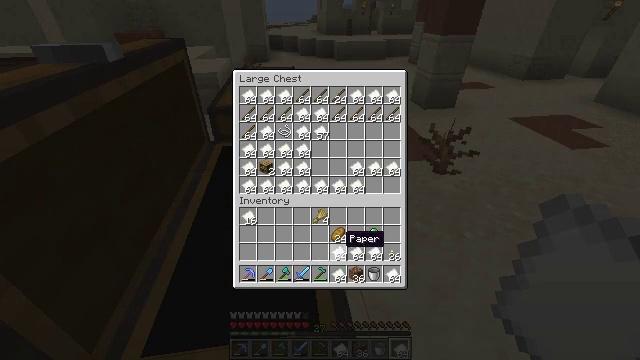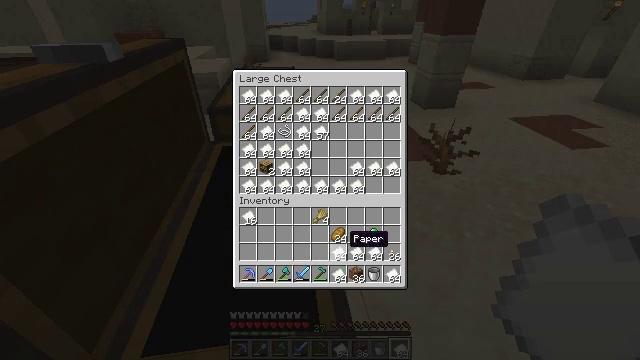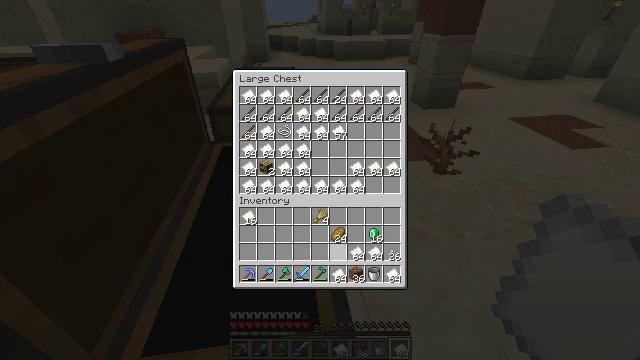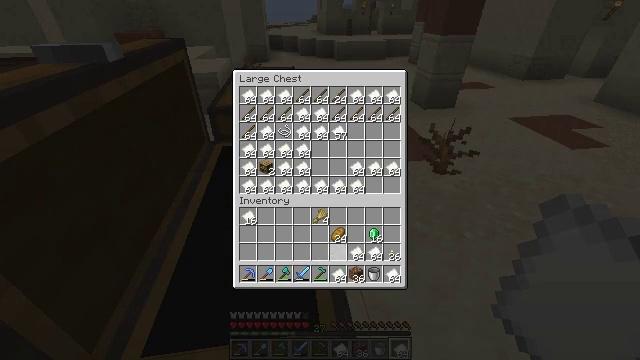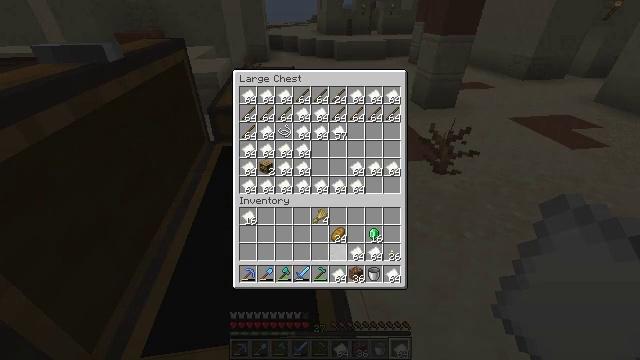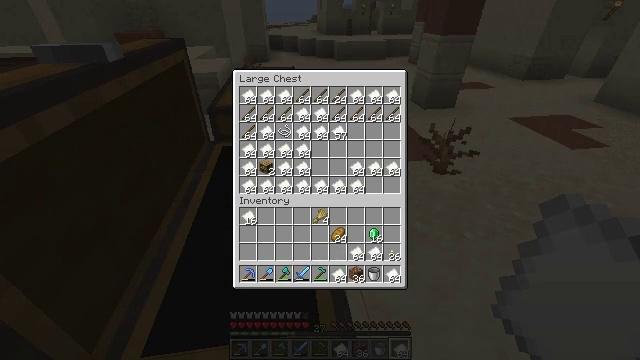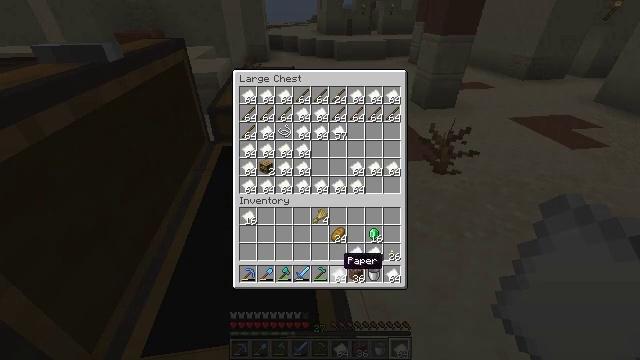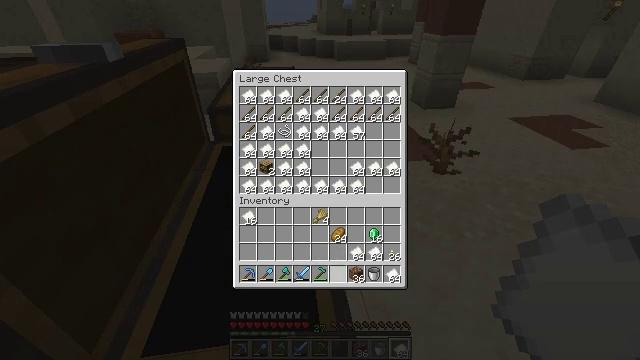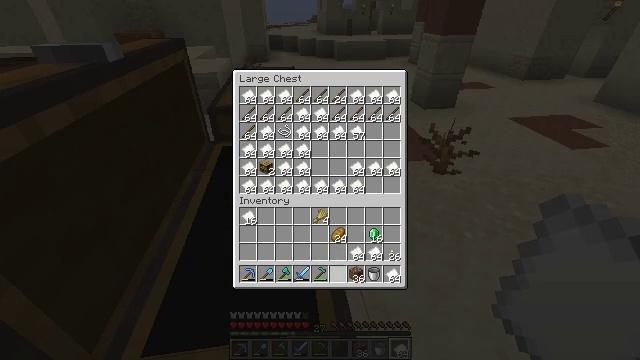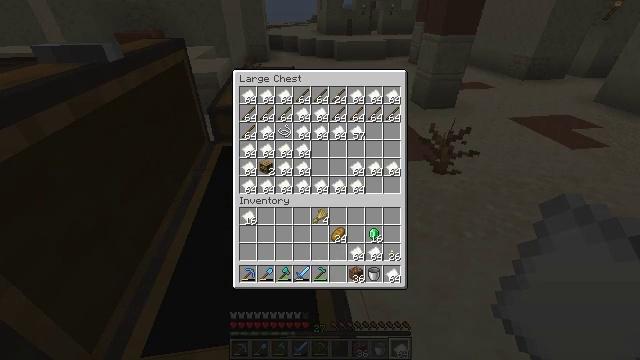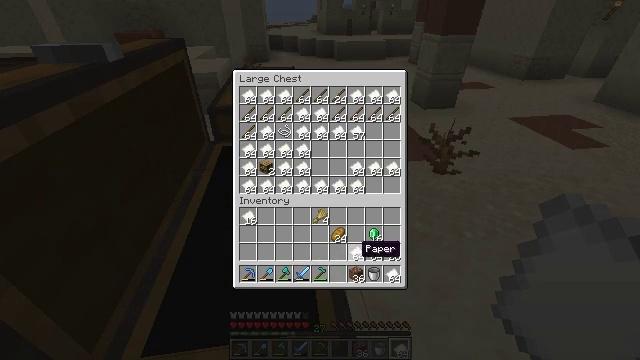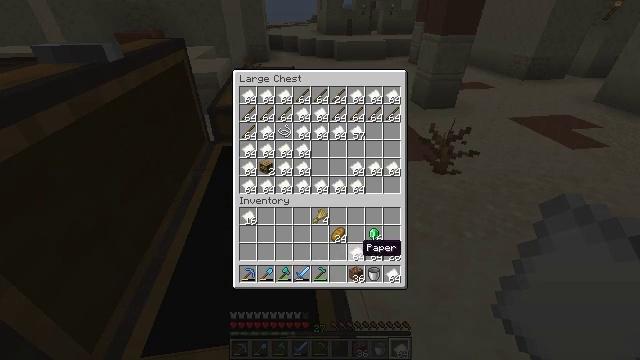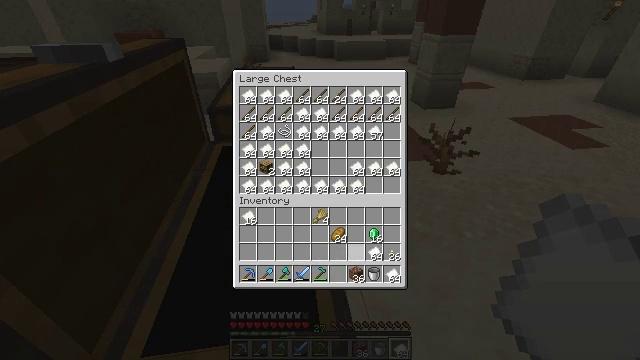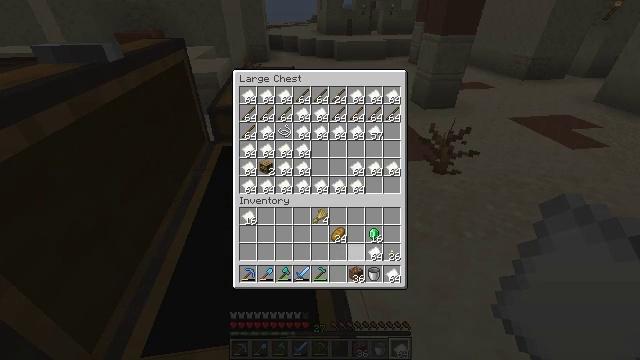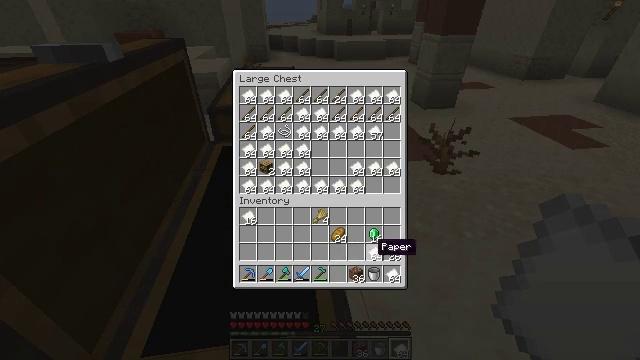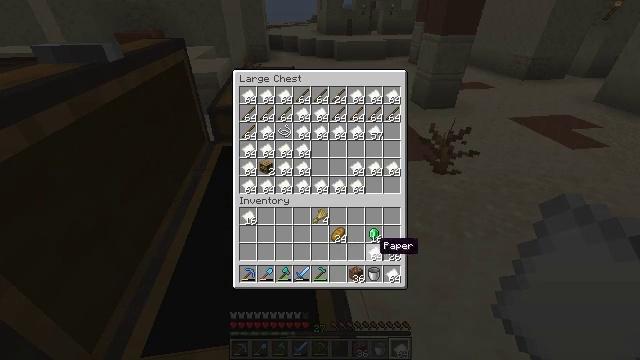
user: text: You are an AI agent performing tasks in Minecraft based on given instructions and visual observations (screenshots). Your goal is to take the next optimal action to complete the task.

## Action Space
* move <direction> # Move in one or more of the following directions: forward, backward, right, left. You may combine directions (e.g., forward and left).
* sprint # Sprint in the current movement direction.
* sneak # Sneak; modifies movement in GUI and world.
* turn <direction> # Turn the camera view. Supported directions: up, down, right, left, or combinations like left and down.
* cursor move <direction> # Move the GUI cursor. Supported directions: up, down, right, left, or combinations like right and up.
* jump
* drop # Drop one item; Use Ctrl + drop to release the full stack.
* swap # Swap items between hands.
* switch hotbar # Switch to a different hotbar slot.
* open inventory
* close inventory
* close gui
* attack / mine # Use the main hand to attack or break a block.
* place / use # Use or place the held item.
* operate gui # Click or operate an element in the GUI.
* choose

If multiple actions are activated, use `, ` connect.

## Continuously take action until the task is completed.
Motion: motion action
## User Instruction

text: Remove acacia planks from a building.
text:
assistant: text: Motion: sneak
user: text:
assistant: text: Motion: sneak, operate gui
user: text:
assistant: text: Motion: sneak, operate gui
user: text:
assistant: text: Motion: sneak, operate gui
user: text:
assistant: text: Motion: sneak, cursor move down
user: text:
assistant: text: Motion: sneak
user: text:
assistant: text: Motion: sneak, operate gui
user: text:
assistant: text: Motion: sneak, operate gui
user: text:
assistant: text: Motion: sneak, cursor move right and up
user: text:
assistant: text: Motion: sneak, cursor move right
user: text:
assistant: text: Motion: sneak
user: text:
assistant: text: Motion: sneak, operate gui
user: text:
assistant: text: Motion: sneak, operate gui
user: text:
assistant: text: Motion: sneak, cursor move right
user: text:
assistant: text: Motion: sneak
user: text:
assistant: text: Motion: sneak, operate gui
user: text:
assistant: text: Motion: sneak, operate gui
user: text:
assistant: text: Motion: sneak, operate gui
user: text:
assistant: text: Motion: sneak
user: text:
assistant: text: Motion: sneak
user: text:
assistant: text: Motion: sneak
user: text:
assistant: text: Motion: sneak
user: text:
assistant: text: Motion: sneak, operate gui
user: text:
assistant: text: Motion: sneak, operate gui
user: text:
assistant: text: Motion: sneak, operate gui
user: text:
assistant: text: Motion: sneak, cursor move left
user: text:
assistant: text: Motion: sneak, cursor move left and up
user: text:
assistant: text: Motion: sneak, cursor move left and up
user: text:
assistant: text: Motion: sneak, cursor move left and up
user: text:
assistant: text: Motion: sneak, cursor move left and up